Question: I've got a strange problem adding a dll reference. I've got a WPF application and am trying to use the WPF MDI library: <URL>
As stated in the instructions (which are very vague), I right-clicked on references in VS2012, clicked on 'Add reference..', clicked on 'Browse..' and added my dll which I downloaded.
Next, I added the following line in the XAML of my window: 'xmlns:mdi="clr-namespace:WPF.MDI;assembly=WPF.MDI"' as stated in the instructions.
However, when trying to add an '<mdi:MdiContainer>' in the XAML, the following error messages are displayed:
'The type 'mdi:MdiContainer' was not found. Verify that you are not missing an assembly reference and that all referenced assemblies have been built.'
'The name "MdiContainer" does not exist in the namespace "clr-namespace:WPF.MDI;assembly=WPF.MDI".'
This is my XAML:
'''
<Window x:Class="QueryBuilder.Table"
xmlns="http://schemas.microsoft.com/winfx/2006/xaml/presentation"
xmlns:x="http://schemas.microsoft.com/winfx/2006/xaml"
xmlns:mdi="clr-namespace:WPF.MDI;assembly=WPF.MDI"
Height="300" Width="300" WindowStyle="ToolWindow" ResizeMode="NoResize" ShowInTaskbar="False">
</Window>
'''
This problem has been frustrating me all day. I've tried almost everything imaginable. One thing worth noticing is that I've downlaoded the sample application from the library's site, and I can run it with no problems. Besides this, I have added this to the xaml.cs class of my project: 'WPF.MDI.MdiContainer d = new WPF.MDI.MdiContainer();' and it compiles with no problems at all.
Please also note that my initial problem was asked <URL>, and none of the suggestions worked. The problem has now changed however, due to the above paragraph which seems to indicate that the code is compiled successfully in the code behind, but not in the XAML file.
I would also like to add that I am able to browse through the code of the assembly reference as shown below.

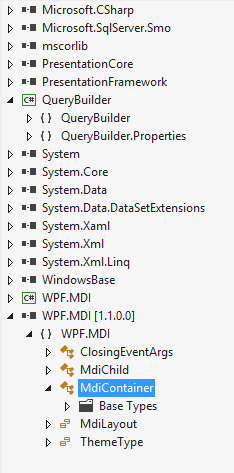
Answer: I've finally solved the problem myself - going to leave this answer here incase someone has the same problem some time. Adding the solution itself to the reference path of the assembly solves the problem! It's a shame this isn't documented...
To clarify, what I did was add the solution, rather than the dll. In other words, I added the MDI solution with all its classes. This naturally applies to DLLs where the source code is available too.